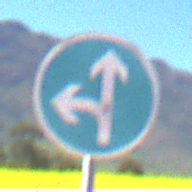
Verkehrszeichen: VorgeschriebeneFahrtrichtungGeradeausOderLinks
Umgebung: Outdoor, RoadRail
Tageszeit: MorningAfternoon
Wetter: Clear
Licht: Natural
Jahreszeit: NotSpecified
Kontrast: HighContrast